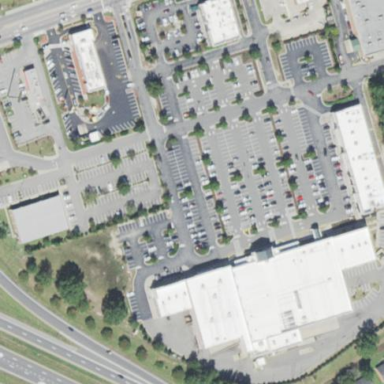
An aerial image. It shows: Parking area with surface.